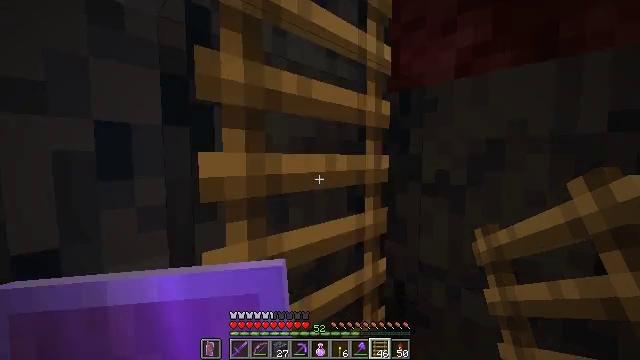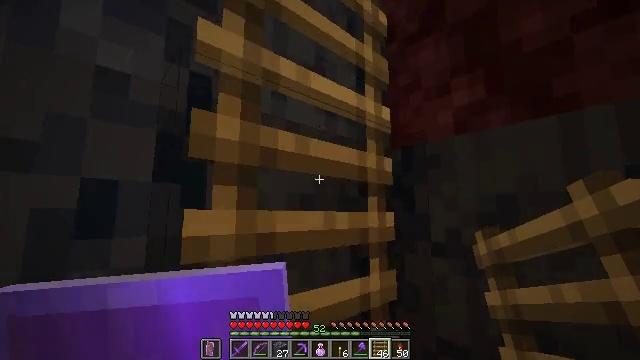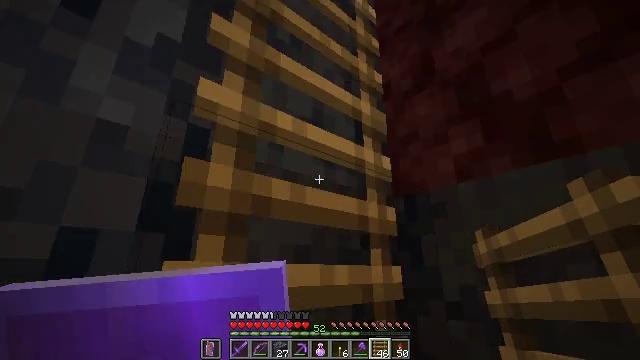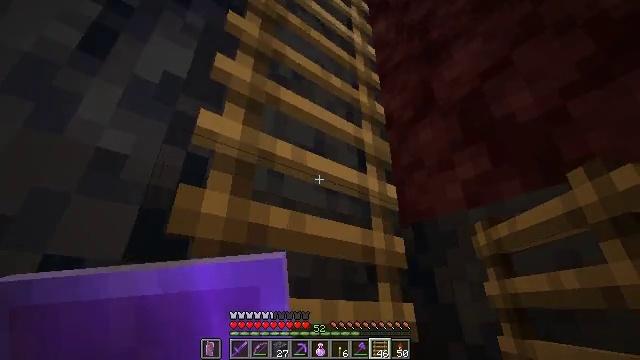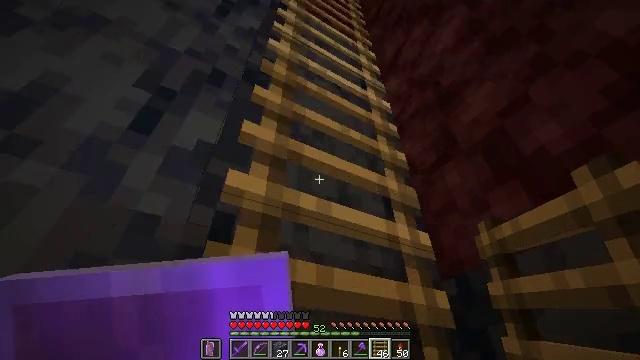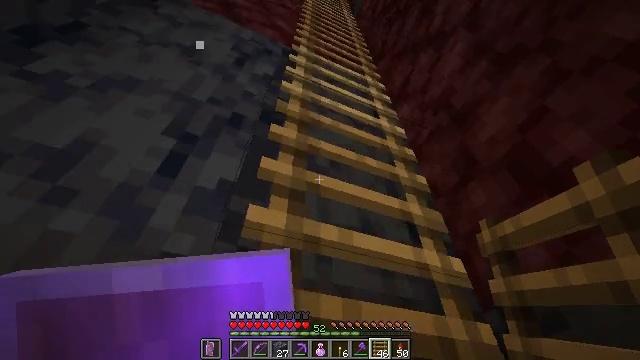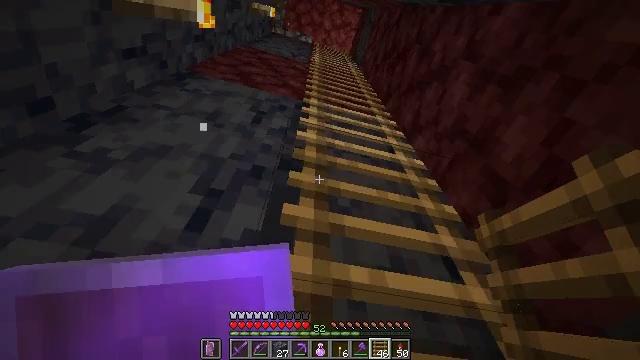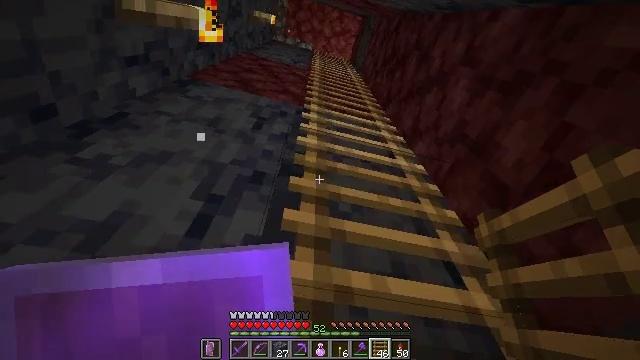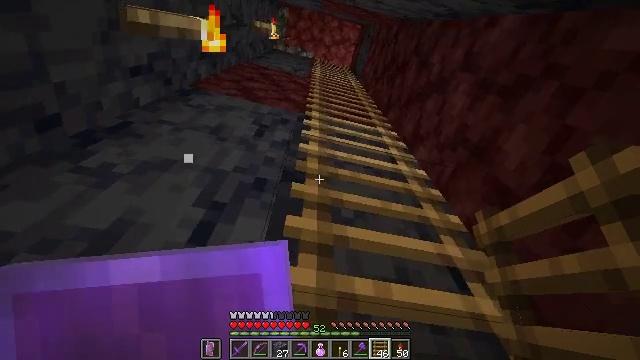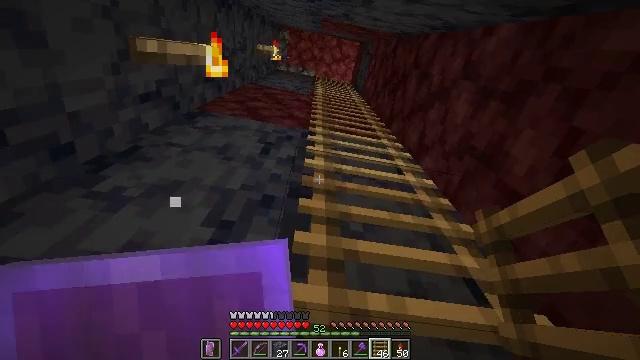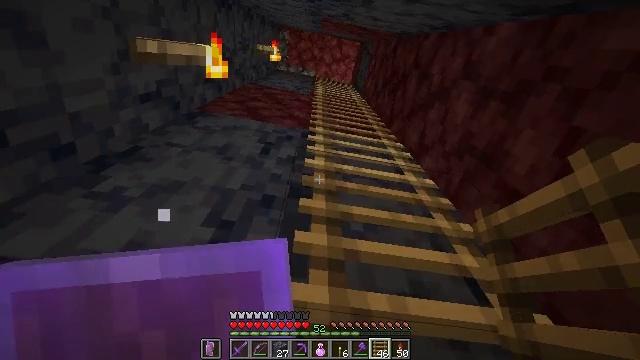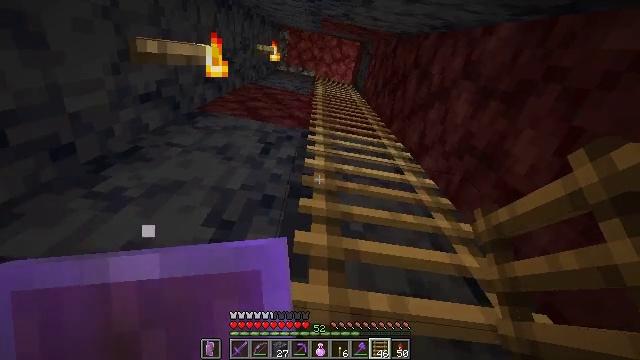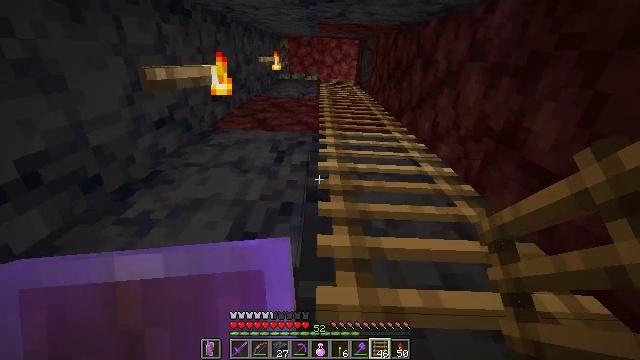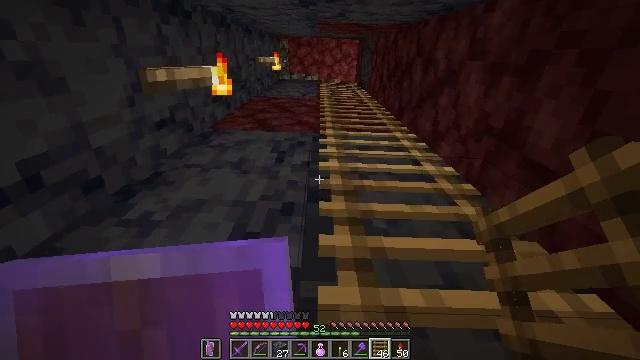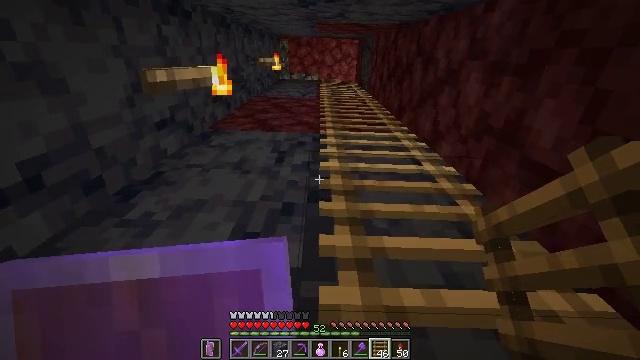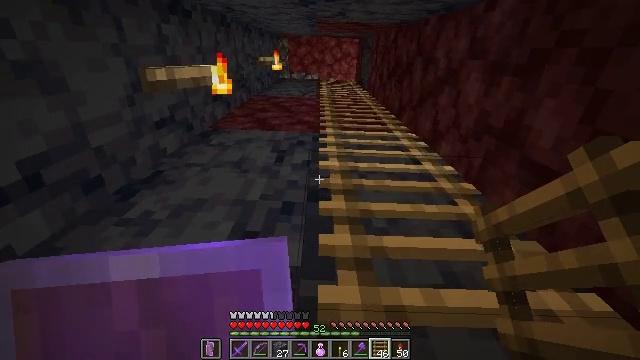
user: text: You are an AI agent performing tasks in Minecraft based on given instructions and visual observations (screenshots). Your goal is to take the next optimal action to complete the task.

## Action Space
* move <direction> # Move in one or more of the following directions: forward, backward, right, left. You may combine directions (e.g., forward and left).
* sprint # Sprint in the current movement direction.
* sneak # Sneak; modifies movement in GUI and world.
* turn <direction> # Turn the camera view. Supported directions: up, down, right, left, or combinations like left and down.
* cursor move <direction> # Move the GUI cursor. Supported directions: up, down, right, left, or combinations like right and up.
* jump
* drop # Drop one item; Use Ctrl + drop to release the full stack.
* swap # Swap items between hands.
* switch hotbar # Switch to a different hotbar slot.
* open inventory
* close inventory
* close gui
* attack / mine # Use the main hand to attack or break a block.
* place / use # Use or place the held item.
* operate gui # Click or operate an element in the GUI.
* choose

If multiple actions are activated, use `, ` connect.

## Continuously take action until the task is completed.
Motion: motion action
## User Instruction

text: Obtain basalt from the terrain.
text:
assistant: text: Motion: turn left and up
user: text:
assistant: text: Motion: turn left and up
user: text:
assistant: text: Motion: turn left and up
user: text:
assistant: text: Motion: turn left and up
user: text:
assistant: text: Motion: turn left and up
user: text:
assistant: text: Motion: turn left and up
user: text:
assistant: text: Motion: turn up
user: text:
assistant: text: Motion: turn up
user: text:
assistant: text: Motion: turn left and up
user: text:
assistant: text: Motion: no_op
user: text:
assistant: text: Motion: no_op
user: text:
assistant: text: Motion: turn left
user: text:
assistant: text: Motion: no_op
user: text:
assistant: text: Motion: no_op
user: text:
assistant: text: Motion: no_op
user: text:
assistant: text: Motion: no_op
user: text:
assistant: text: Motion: no_op
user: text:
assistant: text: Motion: no_op
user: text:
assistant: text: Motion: no_op
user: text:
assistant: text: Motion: no_op
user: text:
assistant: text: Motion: no_op
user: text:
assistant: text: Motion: turn right and down
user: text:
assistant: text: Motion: turn right and down
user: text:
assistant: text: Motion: turn right and down
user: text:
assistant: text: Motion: no_op
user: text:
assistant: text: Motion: no_op
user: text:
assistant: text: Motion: no_op
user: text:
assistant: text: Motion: no_op
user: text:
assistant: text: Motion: turn down
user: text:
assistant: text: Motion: sneak, turn down